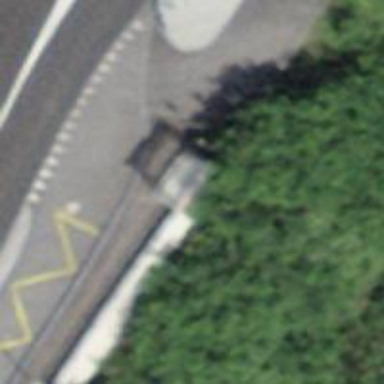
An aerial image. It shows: Bus stop with shelter. It is platform for public transport.